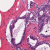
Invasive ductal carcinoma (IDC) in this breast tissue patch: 0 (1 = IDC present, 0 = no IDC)